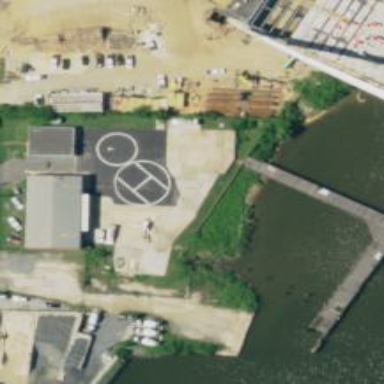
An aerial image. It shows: Image of helipad at airport.